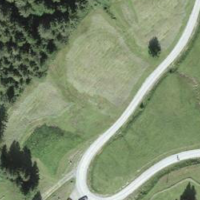
EUNIS habitat code: 24
Species observed at this site:
Bartsia alpina